Question: My Xcode is acting really strange, the normal side by side editor view is stacking vertically instead of the normal behaviour in which it becomes just as tabs.

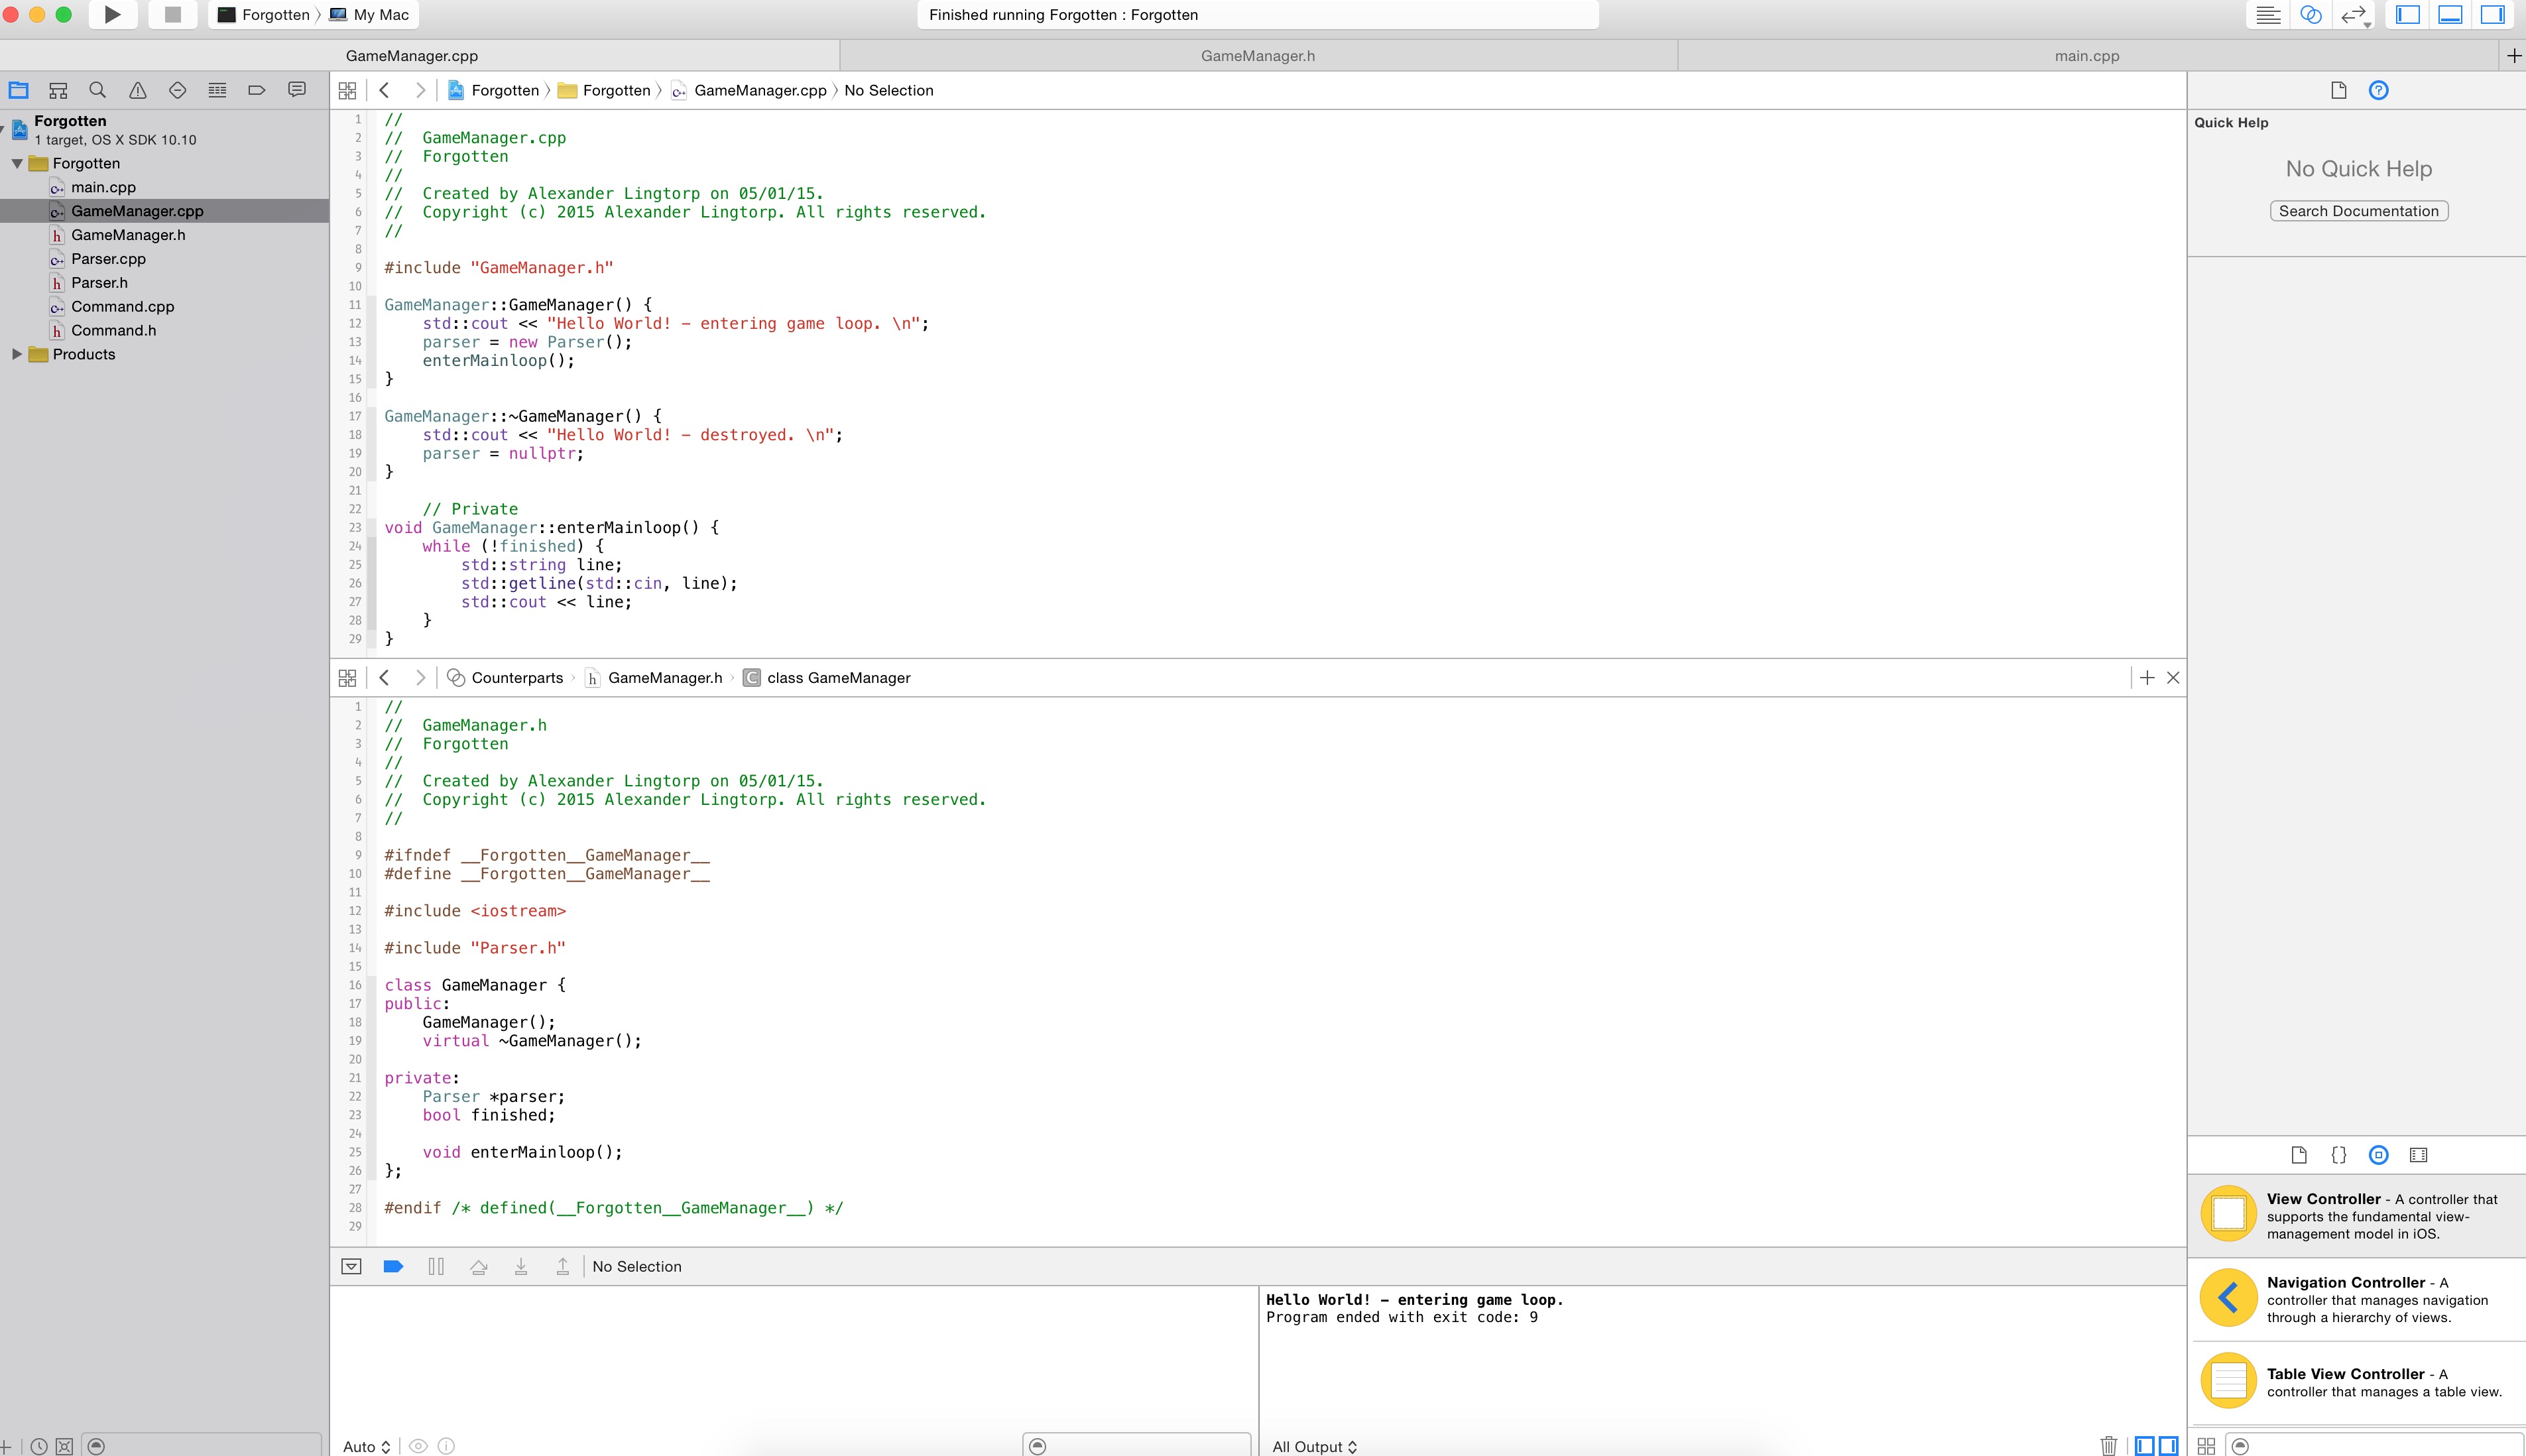
Answer: I figured out why the assistant view did not behave as it did previously. It seems the settings was messed up after upgrading to Xcode 6.